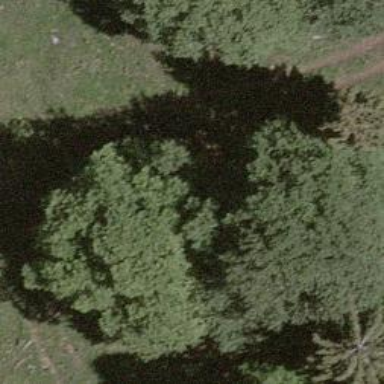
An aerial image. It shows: Beautiful tree in nature.